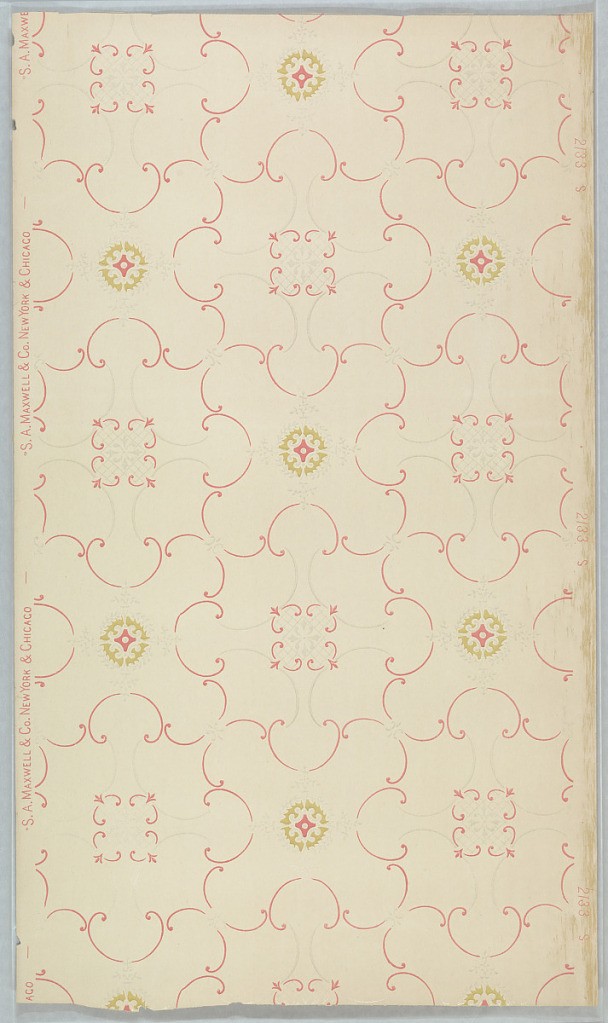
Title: Ceiling paper
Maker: Maxwell & Co., S.A., Chicago, Illinois, USA
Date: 1905–1915
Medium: Machine-printed paper, liquid mica
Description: Two alternating motifs: one more round medallion and one more square medallion, all conected by red and gray scrolls.